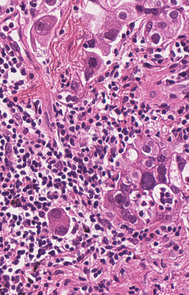
Tumor epithelial tissue: yes
Tumor-associated stroma tissue: yes
Normal tissue: no